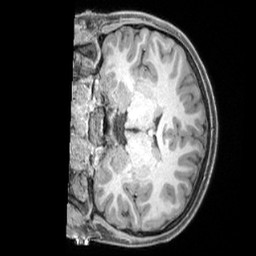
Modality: T1w
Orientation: coronal
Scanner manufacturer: siemens
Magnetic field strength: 3 T
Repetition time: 2.4 s
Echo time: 0.00224 s